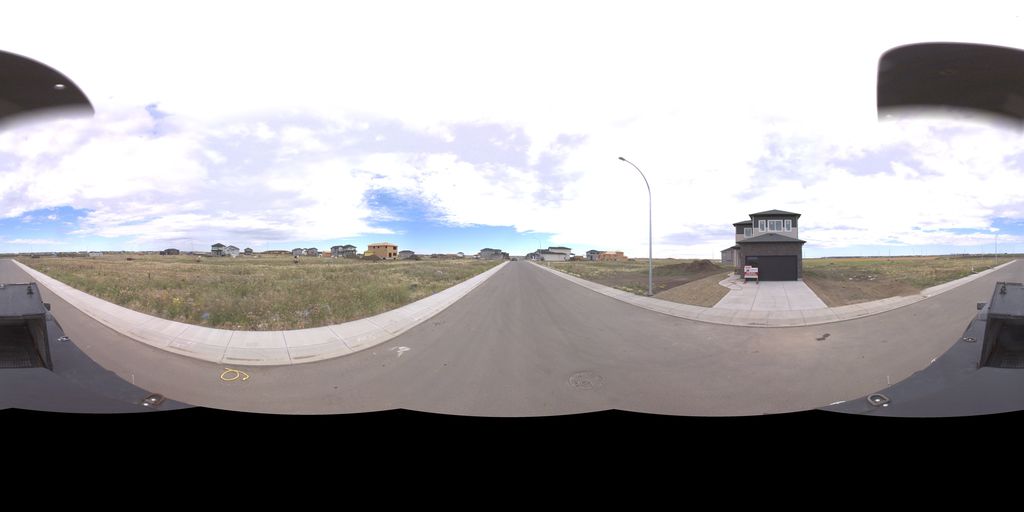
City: saskatoon